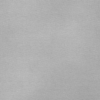
Label: dusty